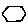
Label: hexagon